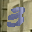
Label: 3